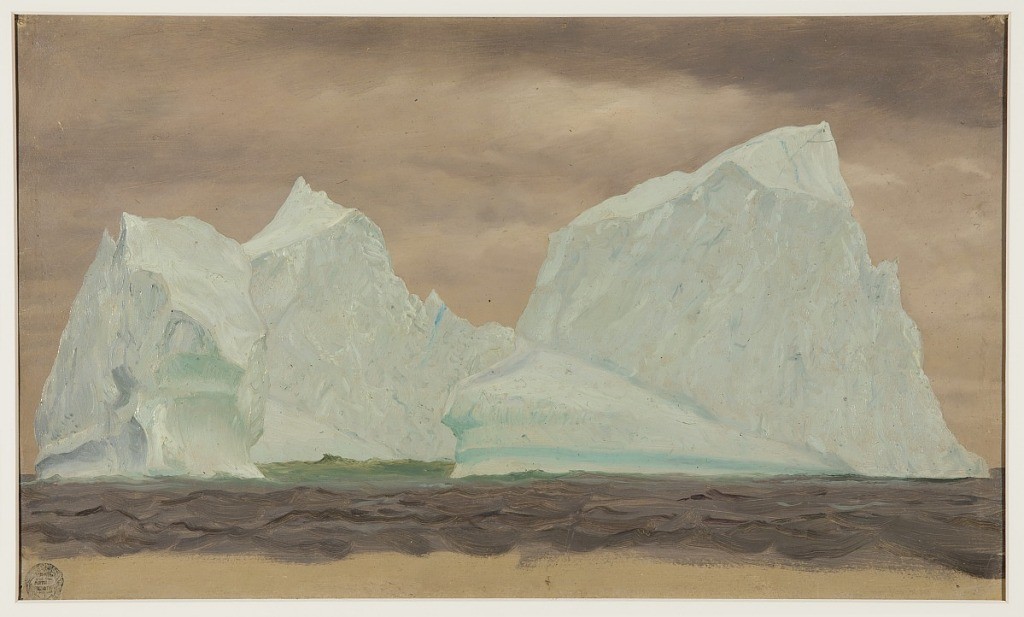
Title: Iceberg Under Cloudy Skies, Canada
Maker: Frederic Edwin Church, American, 1826–1900
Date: June–July 1859
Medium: Oil and graphite on tan paperboard
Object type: Drawing
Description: Seascape sketch showing a close view of a large iceberg under cloudy skies off the coast of Newfoundland and Labrador in Canada. Dominating the composition at center and almost stretching across the entire scene, this iceberg is generally craggy and sharp in form, featuring two pointed peaks at left and right. Dark blue veins of ice are visible throughout the berg, while its lower sections show signs of melting and erosion.The iceberg floats on dark brown ocean waters beneath a gray, overcast sky.